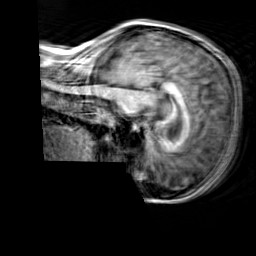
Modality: T1w
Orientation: sagittal
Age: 29
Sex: female
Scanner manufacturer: siemens
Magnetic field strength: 3 T
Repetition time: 2.3 s
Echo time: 0.00303 s